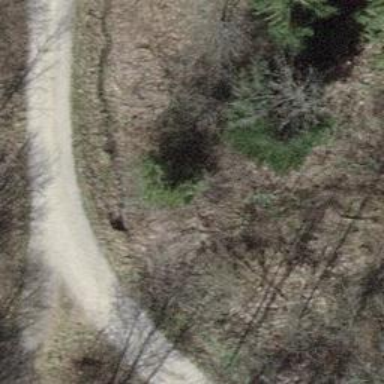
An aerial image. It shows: Culvert tunnel underneath ditch.